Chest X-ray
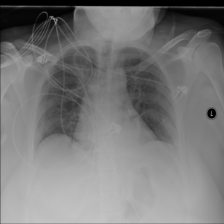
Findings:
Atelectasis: positive
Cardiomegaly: negative
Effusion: negative
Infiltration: negative
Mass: negative
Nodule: negative
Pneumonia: negative
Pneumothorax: negative
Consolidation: negative
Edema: negative
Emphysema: negative
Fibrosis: negative
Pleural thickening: negative
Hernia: negative